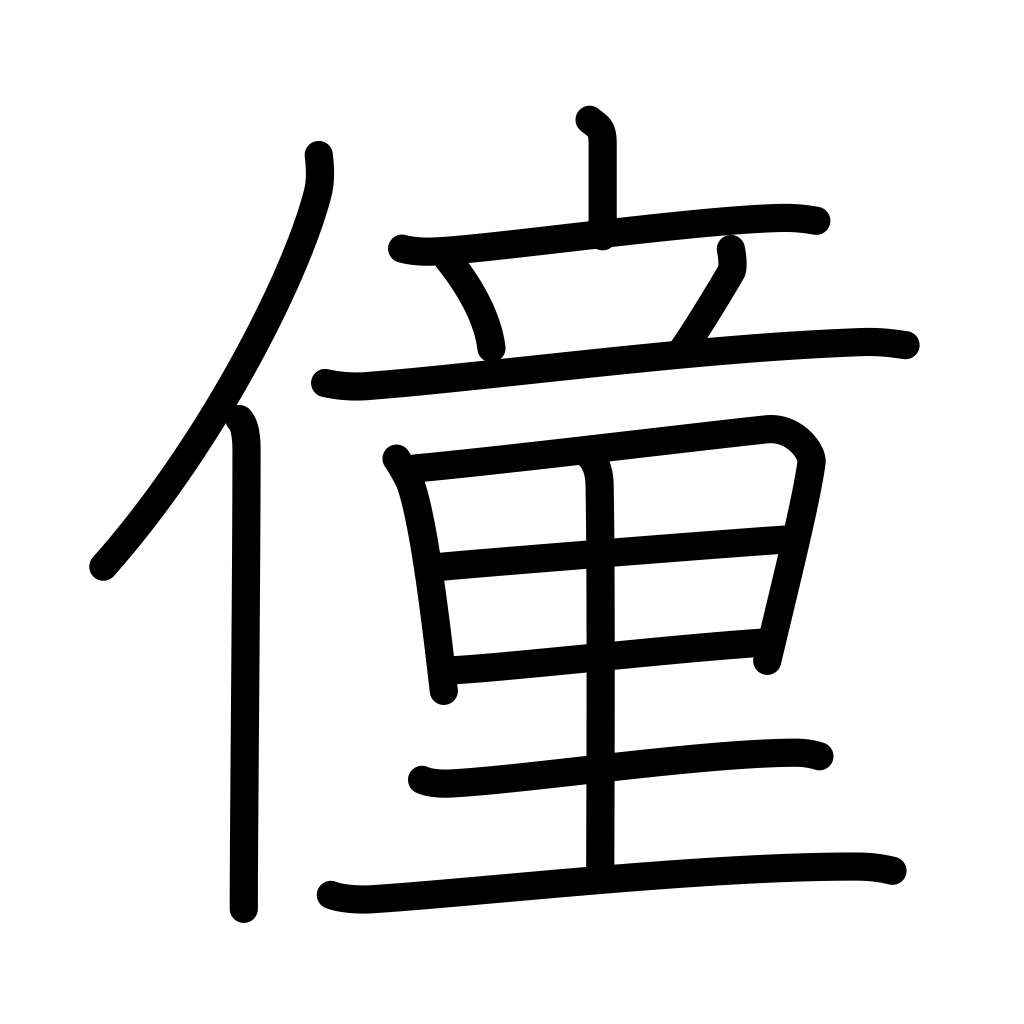
Meaning: child, servant, foolishness